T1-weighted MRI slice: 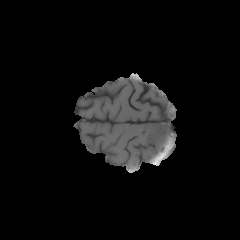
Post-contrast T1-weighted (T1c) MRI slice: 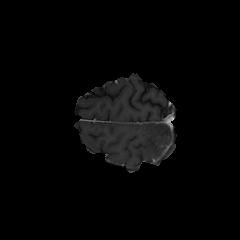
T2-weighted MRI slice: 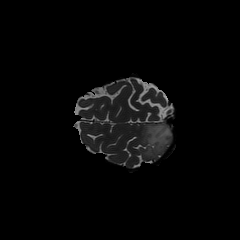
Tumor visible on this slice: yes